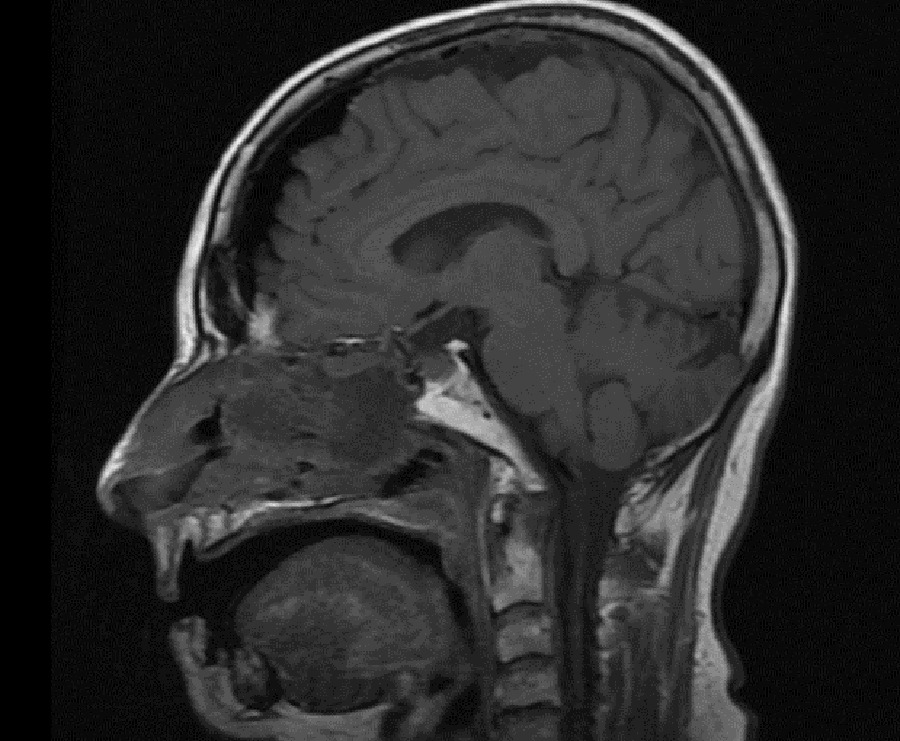
Label: pituitary